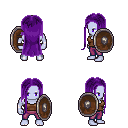
a pixel art fantasy rpg character, male body template, dark elf, purple skin, brown pirate shirt, magenta pants, purple extra-long hairstyle, shield, four views (front, back, left, right), 2x2 character sprite sheet, small pixel art, hard edges, no anti-aliasing